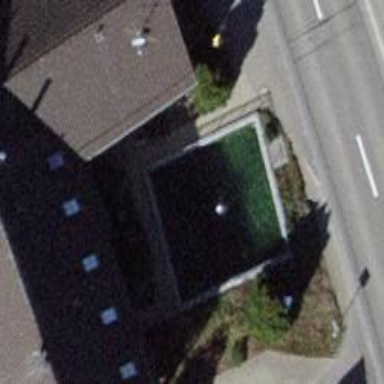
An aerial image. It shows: Fountain.